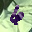
Label: 6